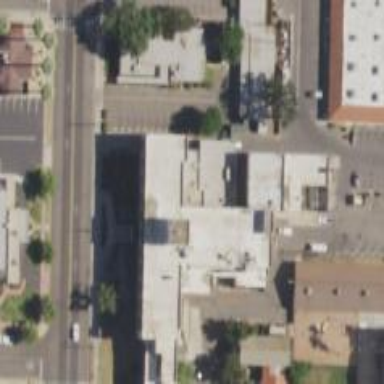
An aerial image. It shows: Healthcare clinic is depicted in the image.